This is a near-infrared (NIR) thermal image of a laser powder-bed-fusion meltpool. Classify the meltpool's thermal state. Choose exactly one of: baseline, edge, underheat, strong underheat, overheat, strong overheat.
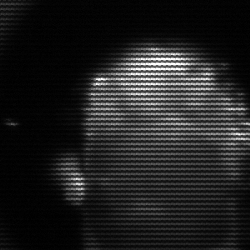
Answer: baseline